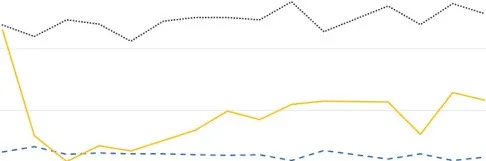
Clinical course.
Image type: electrography (ekg)